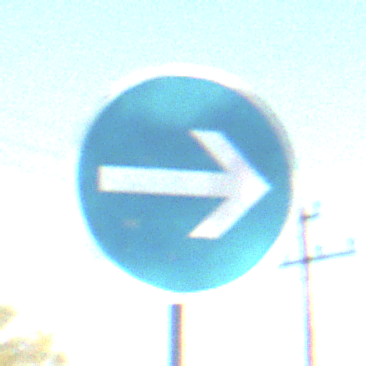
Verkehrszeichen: VorgeschriebeneFahrtrichtungHierRechts
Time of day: SunriseSunset
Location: Outdoor (RoadRail)
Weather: Clear
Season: NotSpecified
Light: Natural